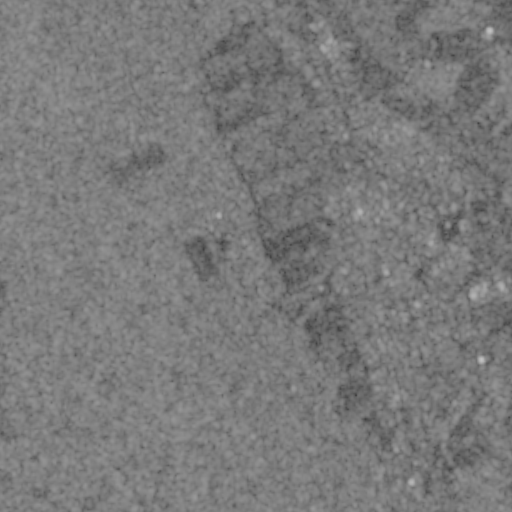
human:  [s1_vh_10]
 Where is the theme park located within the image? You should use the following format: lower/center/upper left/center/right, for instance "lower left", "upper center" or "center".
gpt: The theme park is located in the center of the image.
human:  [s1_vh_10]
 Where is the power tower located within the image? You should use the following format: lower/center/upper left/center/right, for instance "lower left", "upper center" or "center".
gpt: There is no power tower in the image.

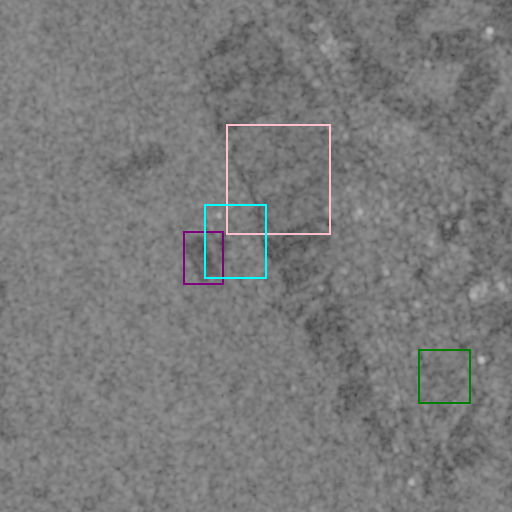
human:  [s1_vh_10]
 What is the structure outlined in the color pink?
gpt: The structure outlined in pink is a crop field.
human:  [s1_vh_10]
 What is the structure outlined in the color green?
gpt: The structure outlined in green is a park.
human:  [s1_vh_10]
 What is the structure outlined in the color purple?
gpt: The structure outlined in purple is a parking lot.
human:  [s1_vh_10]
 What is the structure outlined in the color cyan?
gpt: The structure outlined in cyan is a theme park.
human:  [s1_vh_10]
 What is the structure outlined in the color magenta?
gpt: There is no magenta outline.